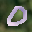
Label: 0